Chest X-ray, AP view. Patient: 63 years old, sex F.
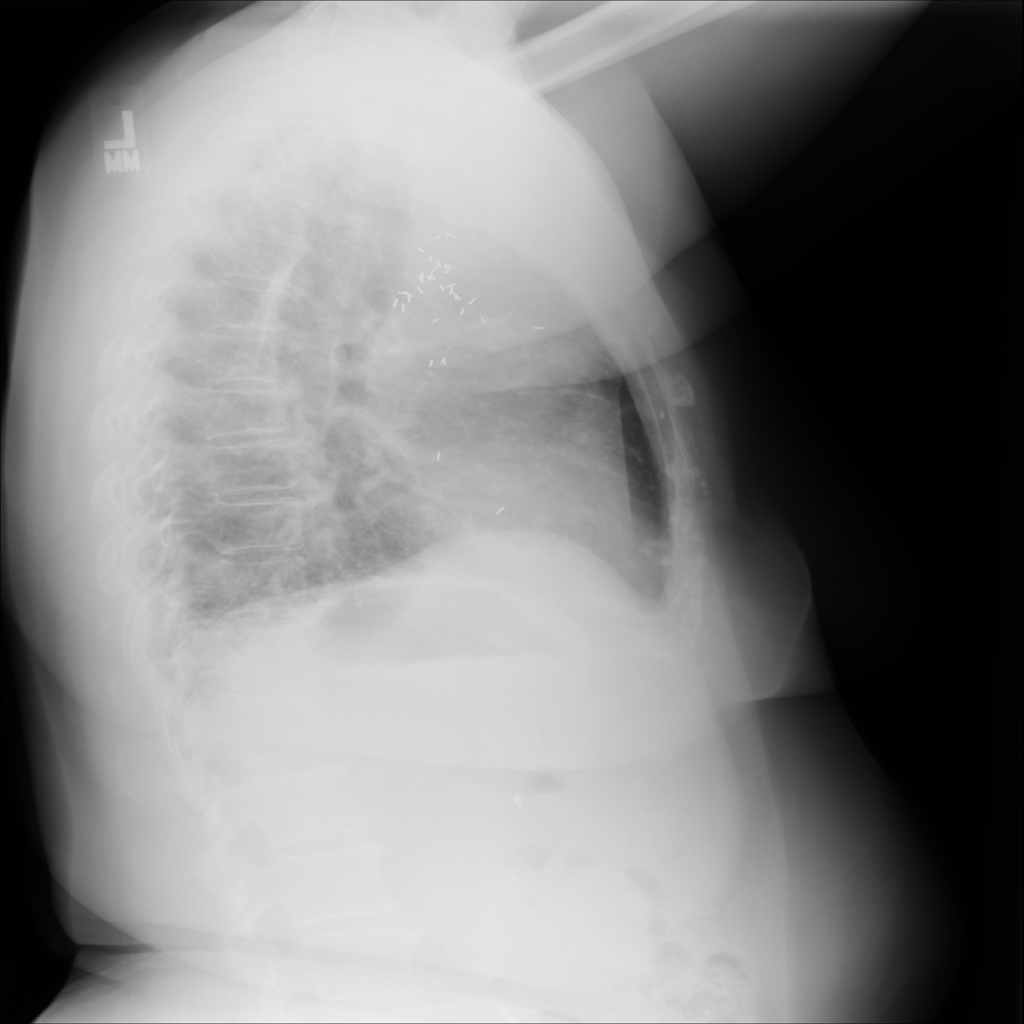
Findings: Fibrosis